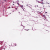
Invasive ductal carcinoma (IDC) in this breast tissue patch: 0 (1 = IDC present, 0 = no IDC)